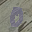
Label: 0